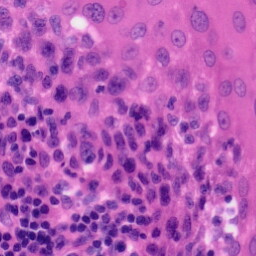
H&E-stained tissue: Tonsil